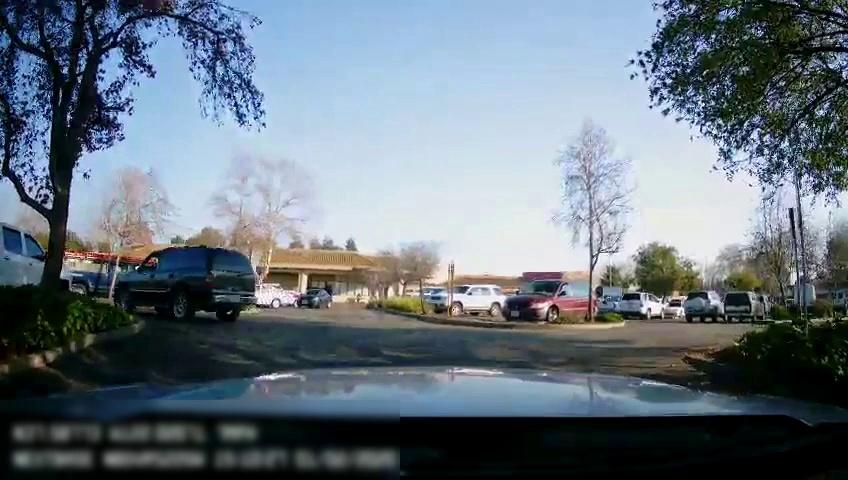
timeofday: Day
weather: Sunny
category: Drivable Space
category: Vehicles | Truck
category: Vehicles | Truck
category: Vehicles | Car
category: Vehicles | Car
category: Vehicles | SUV
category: Vehicles | Car
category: Vehicles | Car
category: Vehicles | Car
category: Vehicles | SUV
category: Vehicles | Truck
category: Vehicles | Car
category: Vehicles | SUV
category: Vehicles | SUV
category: Vehicles | SUV
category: Vehicles | SUV
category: Vehicles | Van
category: Vehicles | SUV
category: Vehicles | SUV
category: Vehicles | SUV